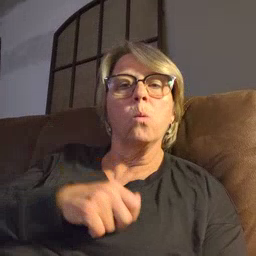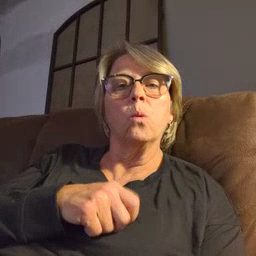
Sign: yellow